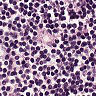
Metastatic tissue present: no